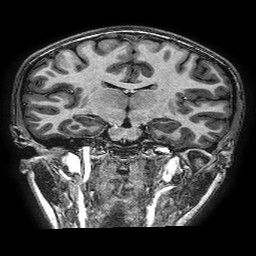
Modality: T1w
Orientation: sagittal
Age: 16
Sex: female
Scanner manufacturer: ge
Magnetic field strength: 3 T
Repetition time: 0.00766 s
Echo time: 0.003476 s